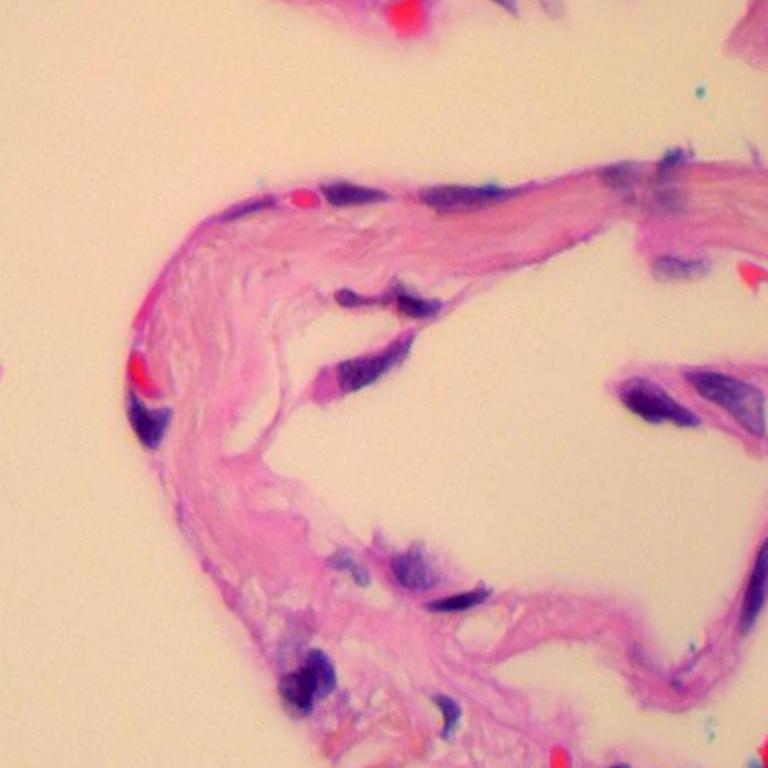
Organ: lung
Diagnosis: benign